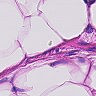
Metastatic tissue present: no